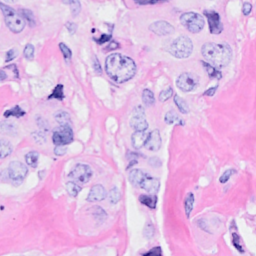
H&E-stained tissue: Breast